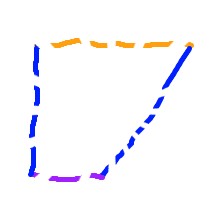
Shape: trapezoid